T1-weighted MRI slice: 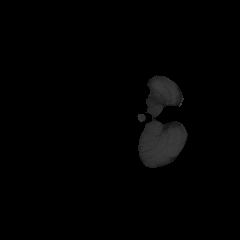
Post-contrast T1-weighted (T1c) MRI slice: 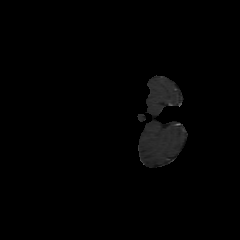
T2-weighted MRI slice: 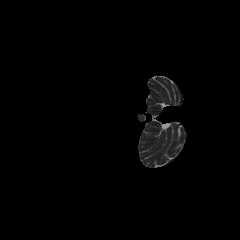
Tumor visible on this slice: no